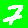
Digit: 7